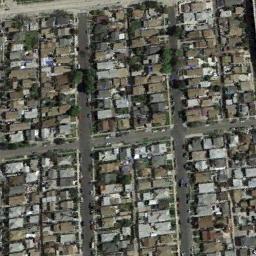
Label: residential